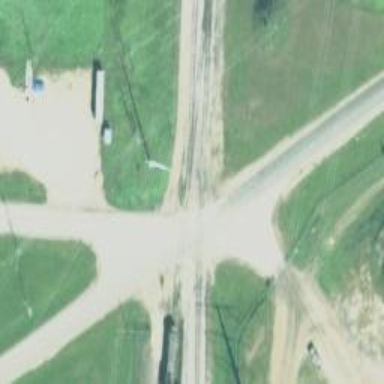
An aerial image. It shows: Railway level crossing.